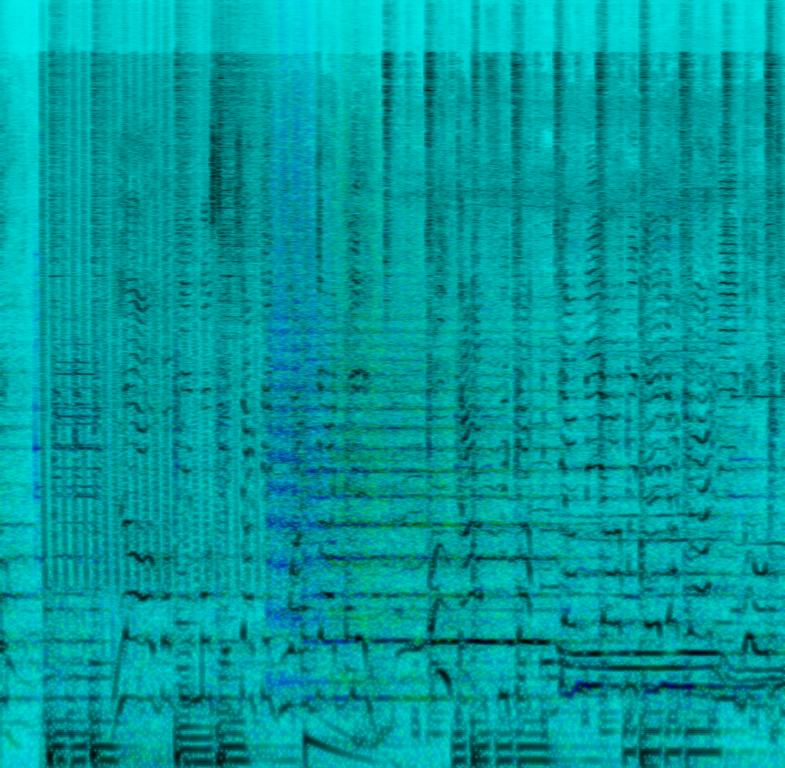
This song is a crossover of a reggae song with a soul song. This features a male voice singing the main melody. It starts off with the voice which is accompanied by the guitar, bass and percussion playing in the pause between lines. During the pause, a synth sound is played which is modulated by a ring modulator. After the pause, the voice starts the main melody. Trumpets play a melody. The bass and percussion continue to play with a reggae feel. Female backing voices sing vocables. This song is relaxing. This song can be played at the end of a war movie.